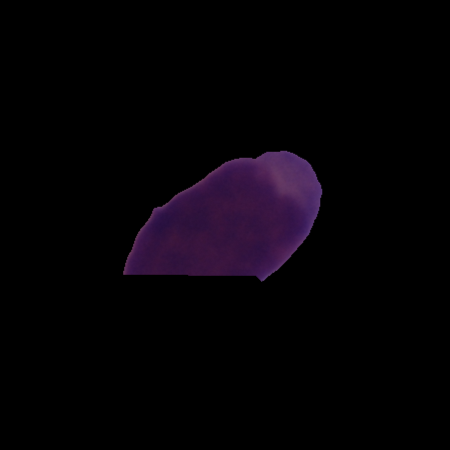
Label: cancer